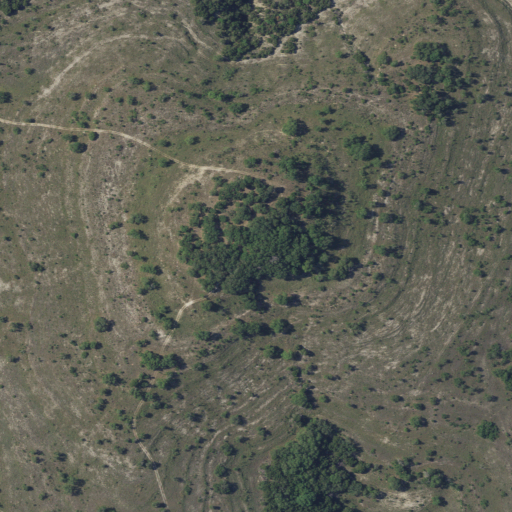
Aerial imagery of mountain in Texas named Polecat Knob containing shrub, grassland, and evergreen forest